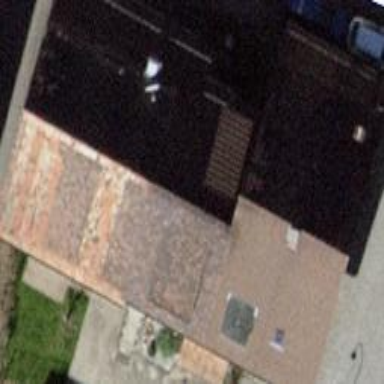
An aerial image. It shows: Semidetached house with gabled roof.